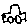
Label: car